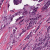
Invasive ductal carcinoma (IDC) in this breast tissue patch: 1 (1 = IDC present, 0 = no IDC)